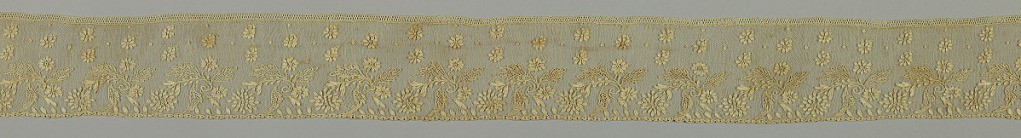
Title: Band
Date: ca. 1810
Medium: linen Technique: needle lace with ground of loop and twist with twist return
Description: Border of Point d'Alençon showing floral sprays on réseau with additional floral dots known as semé de larmes (sown with tears).